Question: Goal: Write a query that will provide a list of Patrons who have borrowed books, and the books they have borrowed.
- 'Book'- 'Patron'- 'Loan'
Here is the code I've come up with:
'''
select
Patron.name,
Book.title
from
Patron
inner join
Loan on Patron.Card_Number = Loan.card_number
inner join
Book on Loan.book_ID = Book.book_id
where
Loan.date_out is not null;
'''
It returns the correct columns but it doesn't return any data.

I'm using SSMS with SQL Server 2017 installed. I want it to reference the card number in the Patron table against the Loan table to see that this card number has taken a loan out, then select out the name of that book based on the book ID.
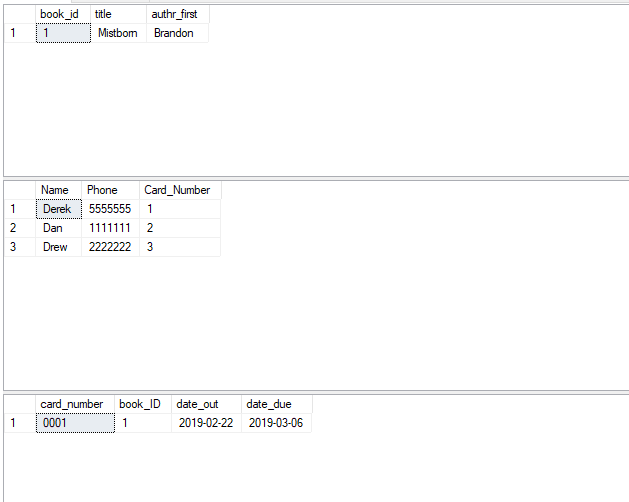
Answer: Your 'loan.card_number' is not same as 'Patron.Card_Number' - that's why it is not showing any records
One way could be - 'cast loan.card_number to int' like below -
'''
select Patron.name,
Book.title
from Patron
Inner Join Loan on Patron.Card_Number=cast(Loan.card_number as int)
Inner Join Book on Loan.book_ID=Book.book_id
where Loan.date_out is not null
'''